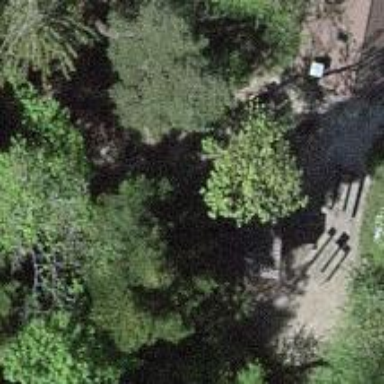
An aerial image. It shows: Picnic site popular for tourists.